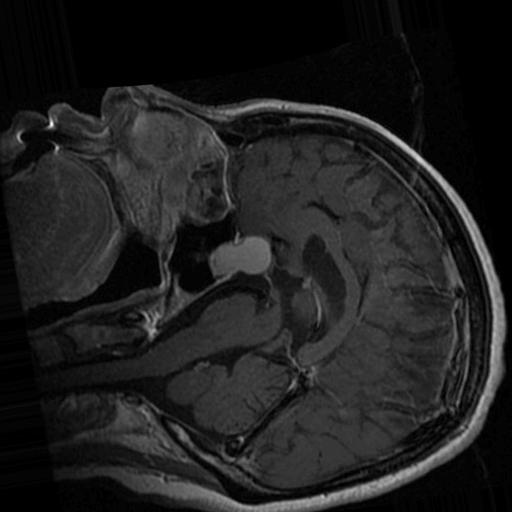
Label: brain_tumor